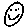
Label: smiley face